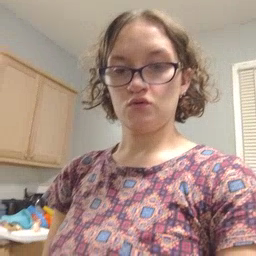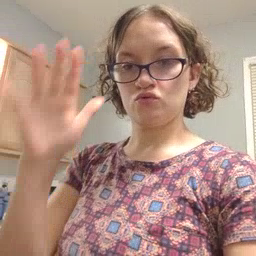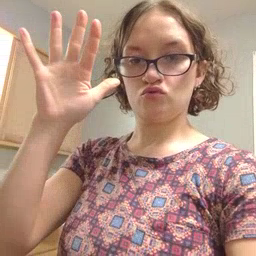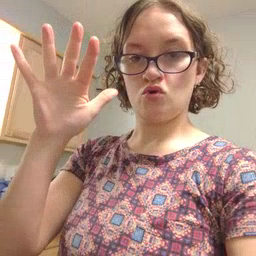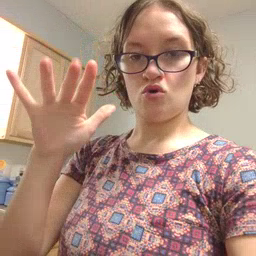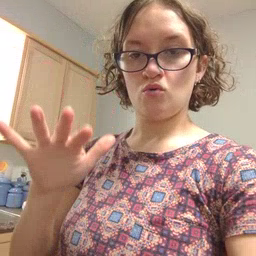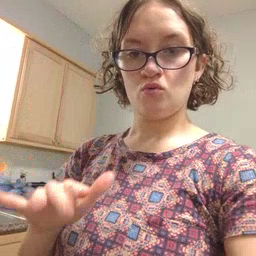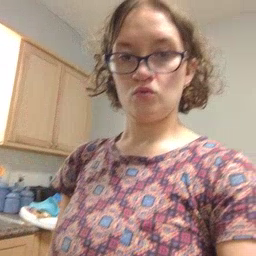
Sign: snow